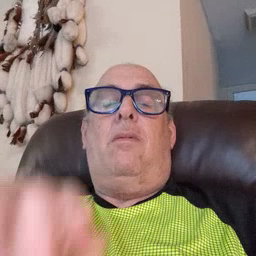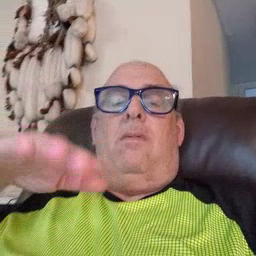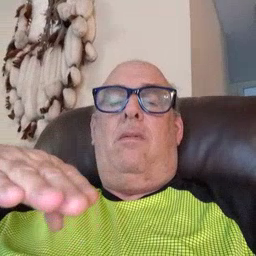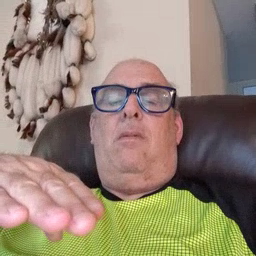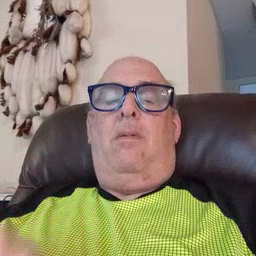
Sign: child